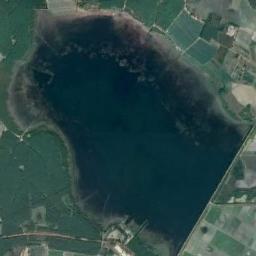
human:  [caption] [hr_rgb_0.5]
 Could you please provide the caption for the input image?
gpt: Many trees are around the lake .

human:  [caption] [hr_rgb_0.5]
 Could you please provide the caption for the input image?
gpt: An irregularly shaped blue lake surrounded by green fields and fields .

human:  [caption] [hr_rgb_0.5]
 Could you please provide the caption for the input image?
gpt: The lake lies in farmland and the water is dark blue .

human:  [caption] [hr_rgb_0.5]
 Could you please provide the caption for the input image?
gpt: The lake is large in area .

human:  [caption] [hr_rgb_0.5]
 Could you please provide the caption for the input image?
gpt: There are some green farmlands around the lake .